Question: I'm trying to create a simple camel application for transferring files from one folder to another.

I have two questions in mind
'''
1. Is there a way to stop the route once the source folder is empty.
2. Is there a way to signel camel to stop the process, but in this case the camel should wait till the in-flight messages are processed.
'''
For, 1, I tried some thing like ( based on <URL>
'''
<bean id="shutDownProcessor" class="com.acme.framework.util.ShutDownProcessor" />
<route customId="true" id="ftpSend">
<from uri="file:in"/>
<choice>
<when>
<simple>${body} != null</simple>
<wireTap uri="file:copy?fileName=${file:name.noext}-${date:now:yyyyMMddHHmmssSSS}-${file:size}.${file:ext}&amp;sendEmptyMessageWhenIdle=true">
<setHeader headerName="fileName">
<simple>${file:name.noext}-${date:now:yyyyMMddHHmmssSSS}-${file:size}.${file:ext}</simple>
</setHeader>
</wireTap>
<to uri="file:out"/>
</when>
<otherwise>
<process ref="shutDownProcessor"/>
</otherwise>
</choice>
</route>
'''
The shutDownProcessor processor looks something like,
'''
public class ShutDownProcessor implements Processor{
Thread stop;
@Override
public void process(final Exchange exchange) throws Exception {
if (stop == null) {
stop = new Thread() {
@Override
public void run() {
try {
CamelContext context = exchange.getContext();
String currentRoute = context.getRoutes().get(0).getId();
context.stopRoute(currentRoute);
context.stop();
} catch (Exception e) {
// ignore
}
}
};
}
stop.start();
}
}
'''
But it seems the shutDownProcessor processor is not being invoked even if the source folder is empty.
Any pointers will help us a lot.
Thanks,
Kallada
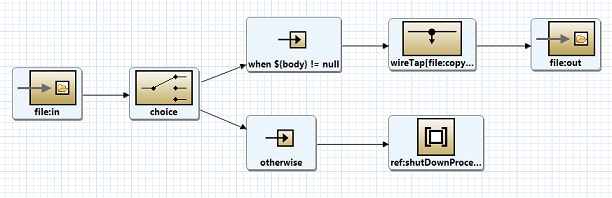
Answer: To stop the camel route in spring DSL simply add <camel:stop></camel:stop> inside Otherwise section.